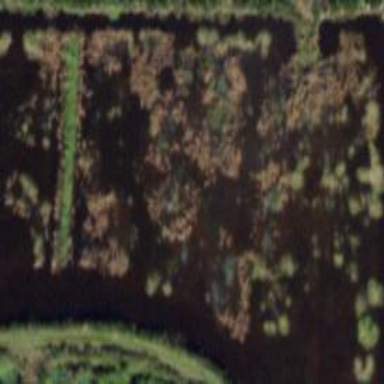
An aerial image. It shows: Marsh wetland.